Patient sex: M
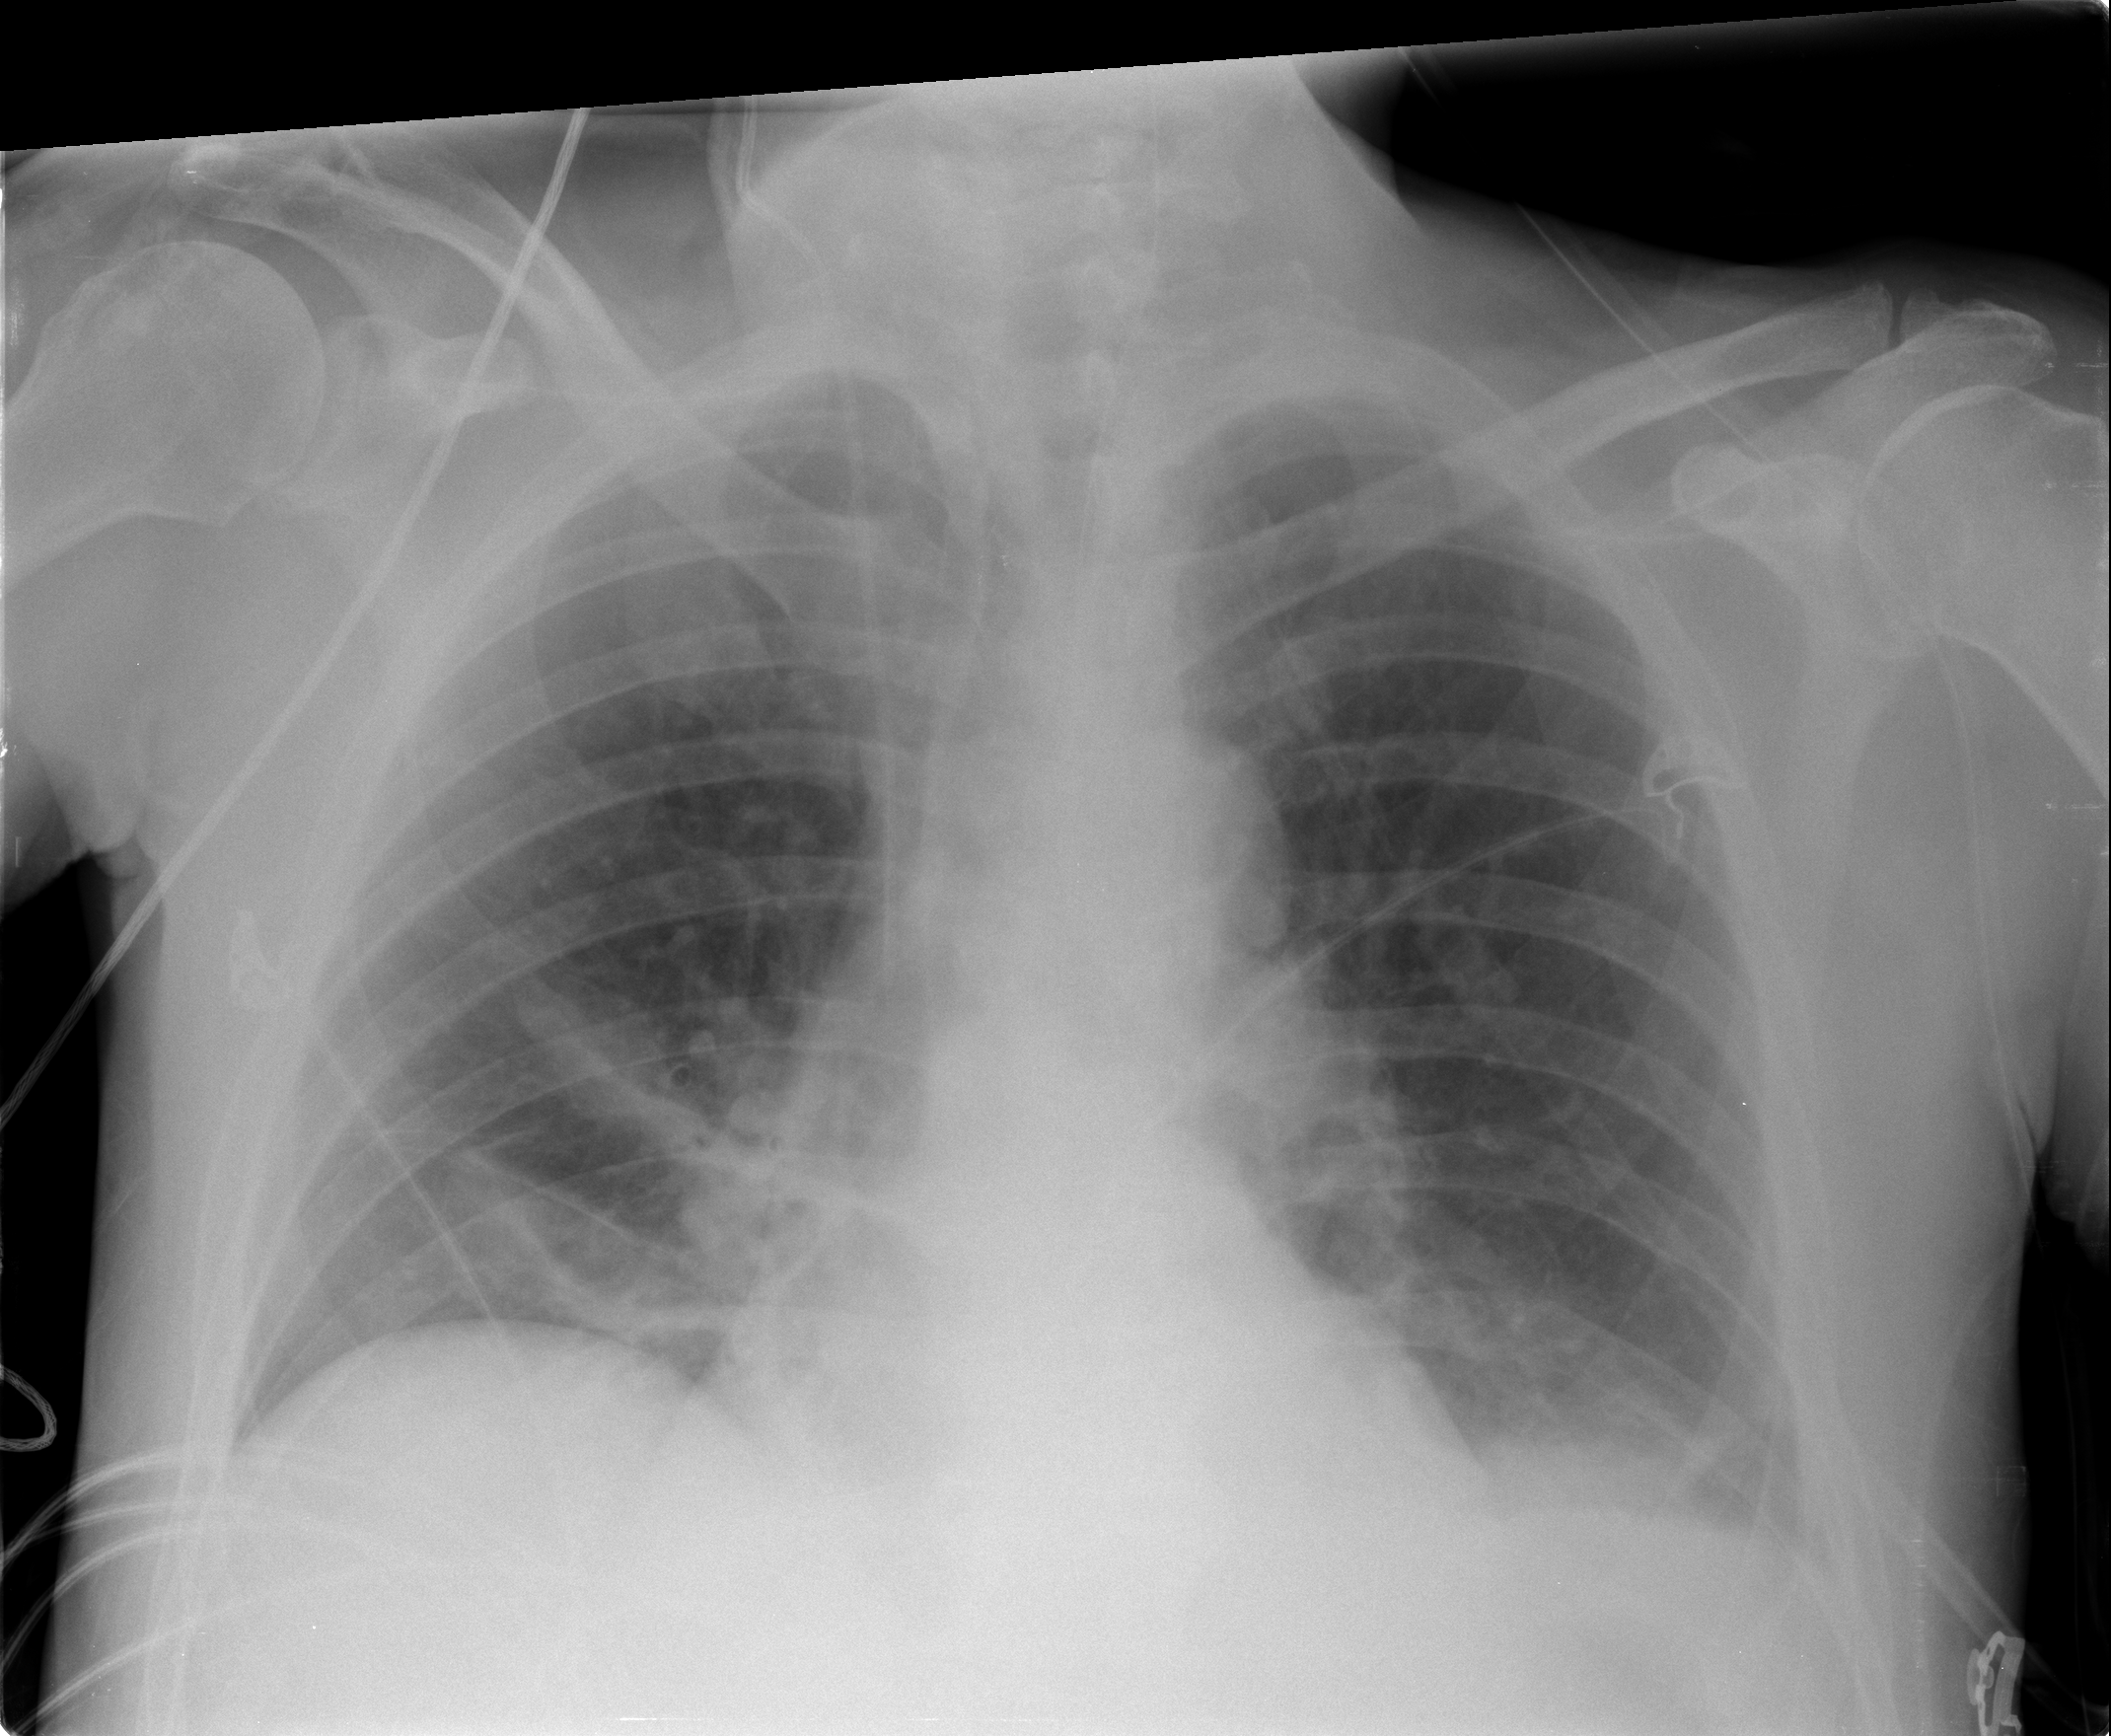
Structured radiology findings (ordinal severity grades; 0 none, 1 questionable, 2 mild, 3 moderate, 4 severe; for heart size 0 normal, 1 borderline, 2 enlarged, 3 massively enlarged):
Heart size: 0
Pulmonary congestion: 0
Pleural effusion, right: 0
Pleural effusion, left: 0
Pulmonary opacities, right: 0
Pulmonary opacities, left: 0
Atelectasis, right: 2
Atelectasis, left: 1